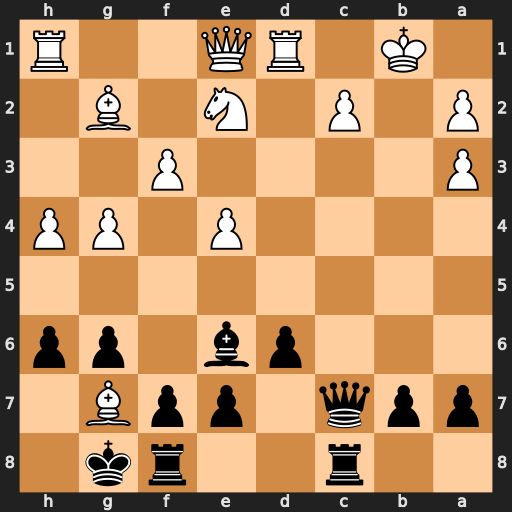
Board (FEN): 2r2rk1/ppq1ppB1/3pb1pp/8/4P1PP/P4P2/P1P1N1B1/1K1RQ2R
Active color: b
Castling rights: -
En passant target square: -
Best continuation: Qxc2+ Ka1 Qxa2#